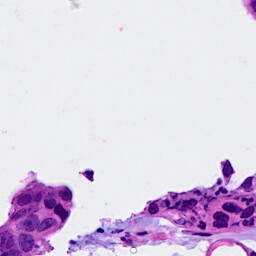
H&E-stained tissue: Breast